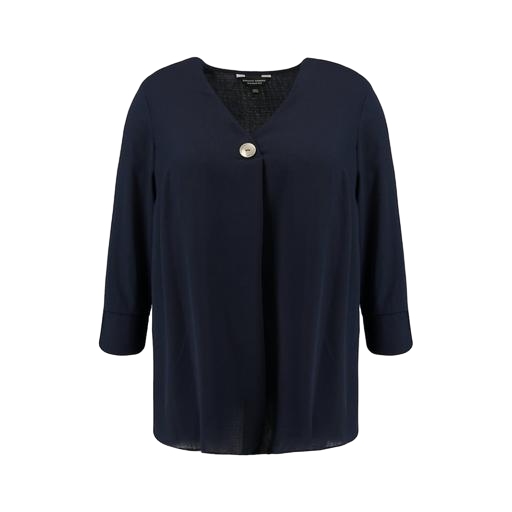
blue plus size button, blue plus size shirt, blue button front blouse, white background